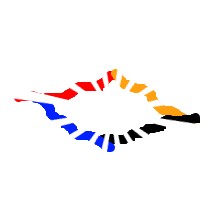
Shape: rhombus